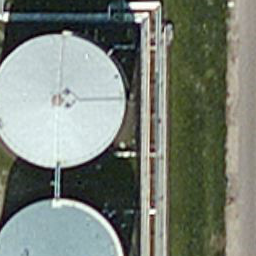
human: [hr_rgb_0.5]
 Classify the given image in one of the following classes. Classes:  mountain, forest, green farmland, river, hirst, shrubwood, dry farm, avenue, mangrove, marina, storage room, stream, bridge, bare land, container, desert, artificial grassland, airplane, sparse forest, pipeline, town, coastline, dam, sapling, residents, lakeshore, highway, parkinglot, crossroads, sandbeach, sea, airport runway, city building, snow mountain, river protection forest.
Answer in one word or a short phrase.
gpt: storage room